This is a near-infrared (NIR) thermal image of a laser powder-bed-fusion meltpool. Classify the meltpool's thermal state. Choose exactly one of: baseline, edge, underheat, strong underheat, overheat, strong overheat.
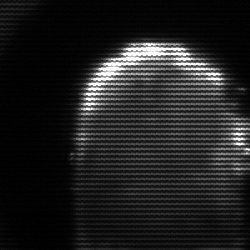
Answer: baseline